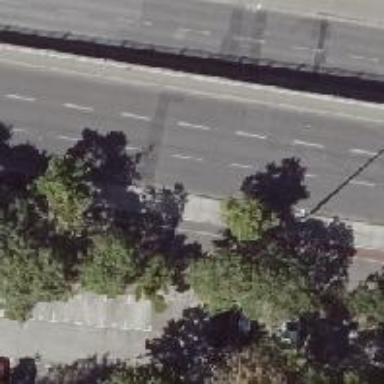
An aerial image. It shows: Concrete footway.